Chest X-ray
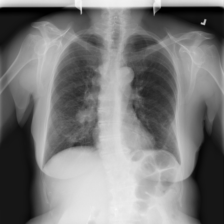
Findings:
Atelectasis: negative
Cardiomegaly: negative
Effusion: negative
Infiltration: positive
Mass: negative
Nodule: negative
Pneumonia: negative
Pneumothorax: negative
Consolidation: negative
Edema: negative
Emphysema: negative
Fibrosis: negative
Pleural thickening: negative
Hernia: negative